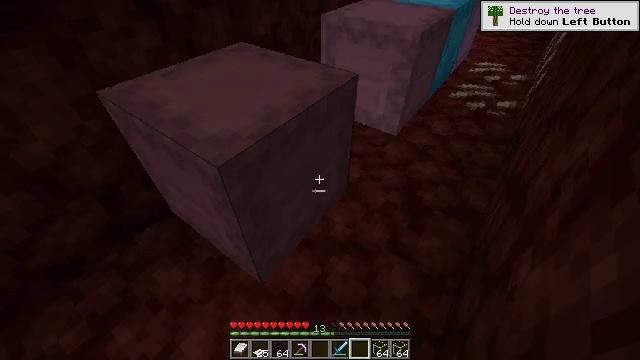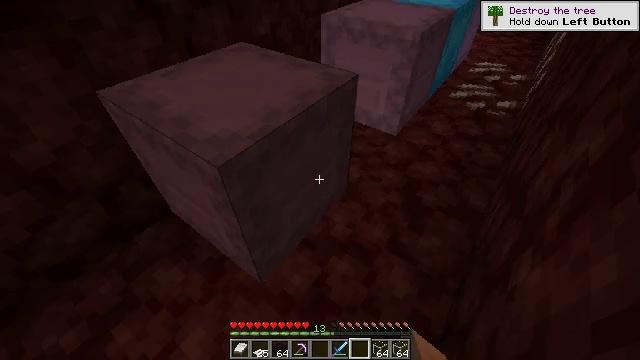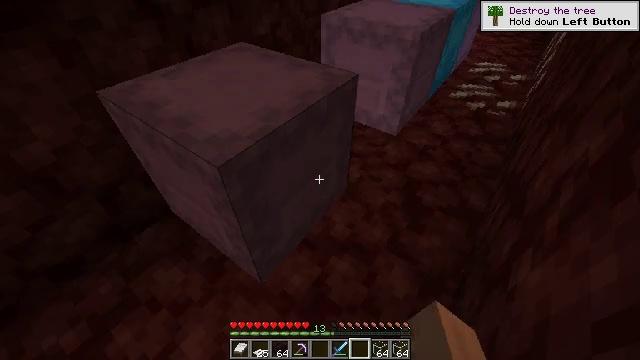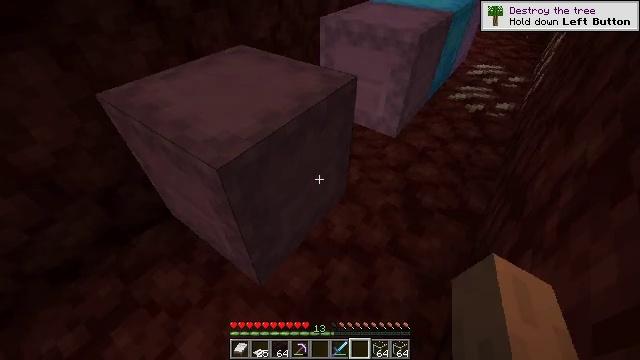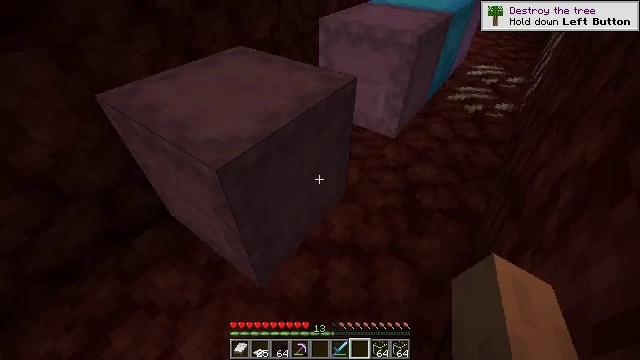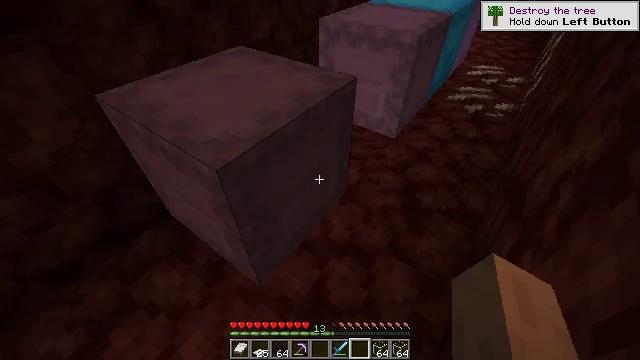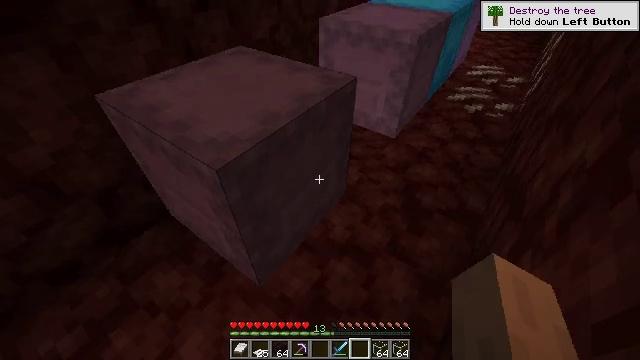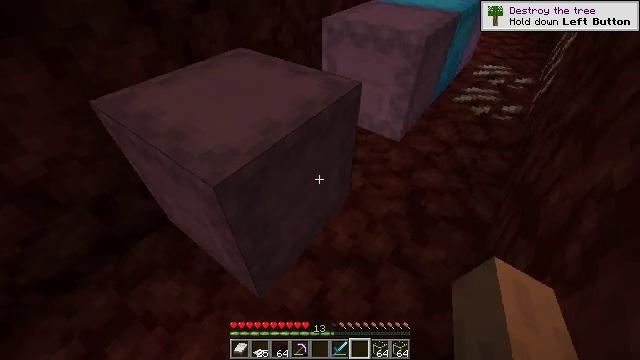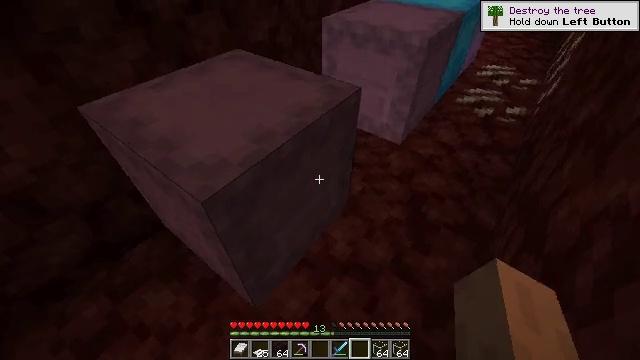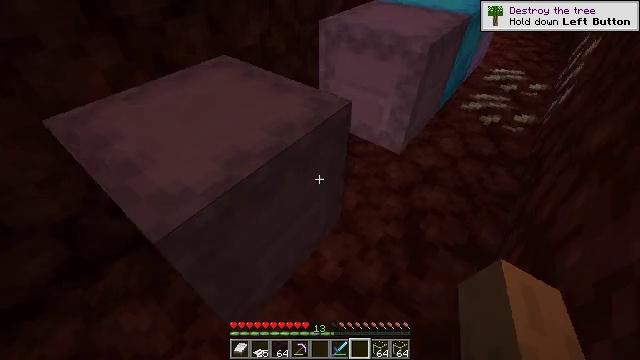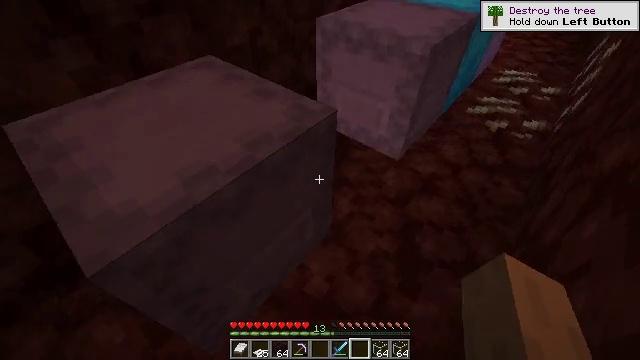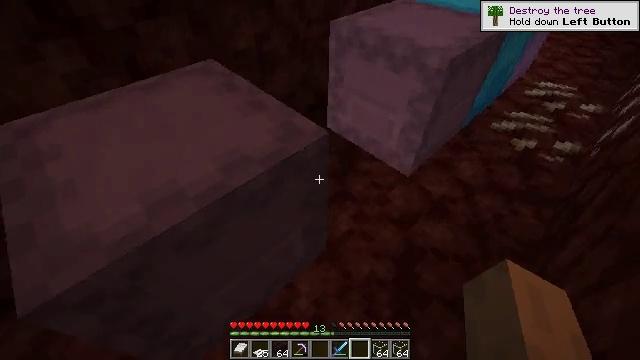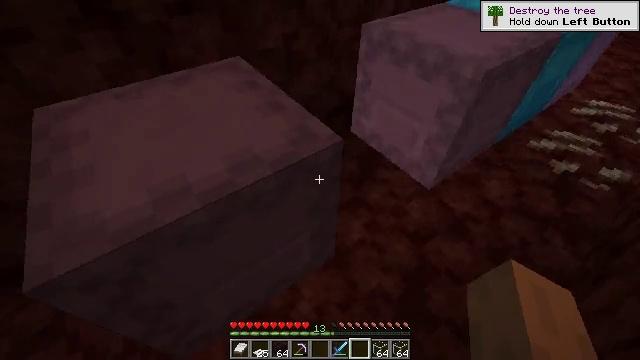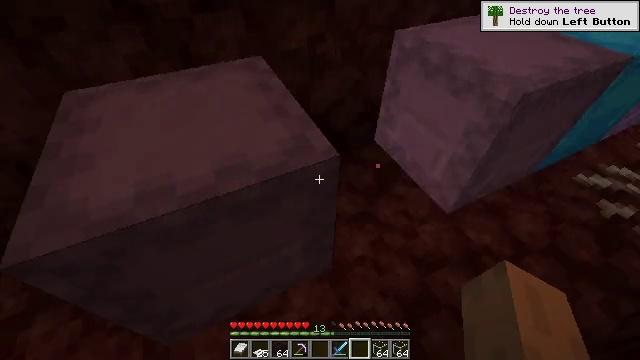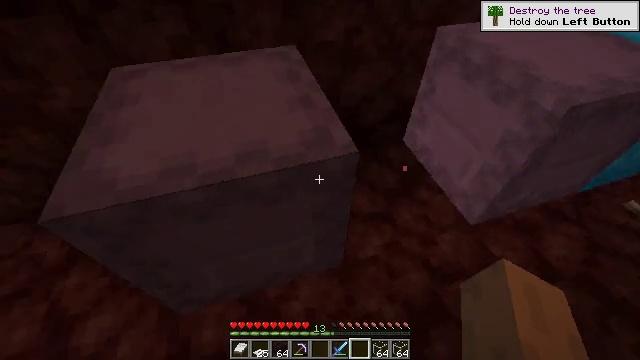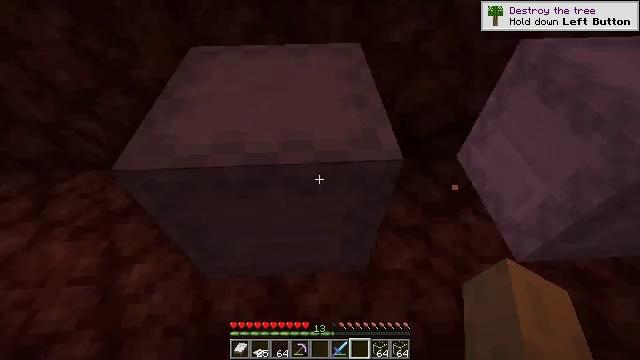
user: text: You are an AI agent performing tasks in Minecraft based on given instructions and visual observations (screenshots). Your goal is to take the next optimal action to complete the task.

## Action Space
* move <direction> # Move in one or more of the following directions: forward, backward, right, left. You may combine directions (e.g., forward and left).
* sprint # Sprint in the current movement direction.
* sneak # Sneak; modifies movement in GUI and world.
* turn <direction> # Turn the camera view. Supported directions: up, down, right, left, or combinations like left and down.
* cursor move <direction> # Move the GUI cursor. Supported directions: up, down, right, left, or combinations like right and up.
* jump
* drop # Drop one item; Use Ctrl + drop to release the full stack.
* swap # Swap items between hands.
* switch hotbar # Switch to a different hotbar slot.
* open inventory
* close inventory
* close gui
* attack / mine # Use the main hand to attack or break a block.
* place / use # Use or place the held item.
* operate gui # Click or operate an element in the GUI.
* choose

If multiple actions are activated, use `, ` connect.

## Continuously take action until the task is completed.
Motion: motion action
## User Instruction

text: Attack the shulker box to pick it up.
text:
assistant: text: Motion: no_op
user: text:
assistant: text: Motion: no_op
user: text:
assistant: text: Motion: no_op
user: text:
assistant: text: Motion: no_op
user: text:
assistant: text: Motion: no_op
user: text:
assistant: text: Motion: no_op
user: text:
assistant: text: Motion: move forward
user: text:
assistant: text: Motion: move forward and move right
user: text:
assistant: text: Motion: move forward and move right, turn left
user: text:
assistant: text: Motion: move forward and move right, turn left
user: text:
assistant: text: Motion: move forward and move right, turn left
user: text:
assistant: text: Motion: turn left
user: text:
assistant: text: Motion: turn left
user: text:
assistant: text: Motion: turn left and down
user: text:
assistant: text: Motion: turn left
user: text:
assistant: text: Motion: turn left and up
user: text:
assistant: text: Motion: turn left
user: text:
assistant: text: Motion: no_op
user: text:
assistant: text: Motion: no_op
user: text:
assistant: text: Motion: no_op
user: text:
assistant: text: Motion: turn down
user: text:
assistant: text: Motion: no_op
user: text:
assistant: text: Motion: turn left
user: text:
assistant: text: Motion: turn down
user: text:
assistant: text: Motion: no_op
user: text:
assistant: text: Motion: no_op
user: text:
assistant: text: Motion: turn right
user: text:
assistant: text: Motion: turn right
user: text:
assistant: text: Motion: turn right
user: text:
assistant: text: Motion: no_op